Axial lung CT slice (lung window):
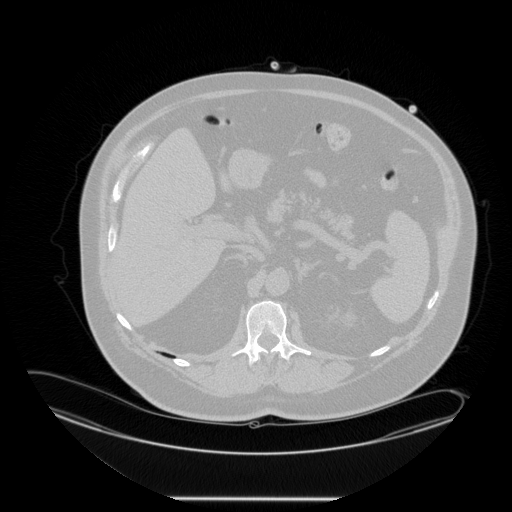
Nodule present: no